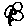
Label: flower